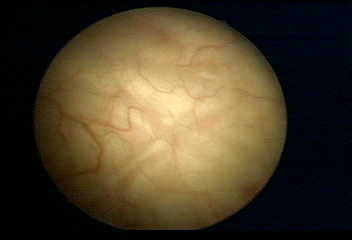
Modality: WLC
Class: Normal mucosa
Bladder cancer association: No